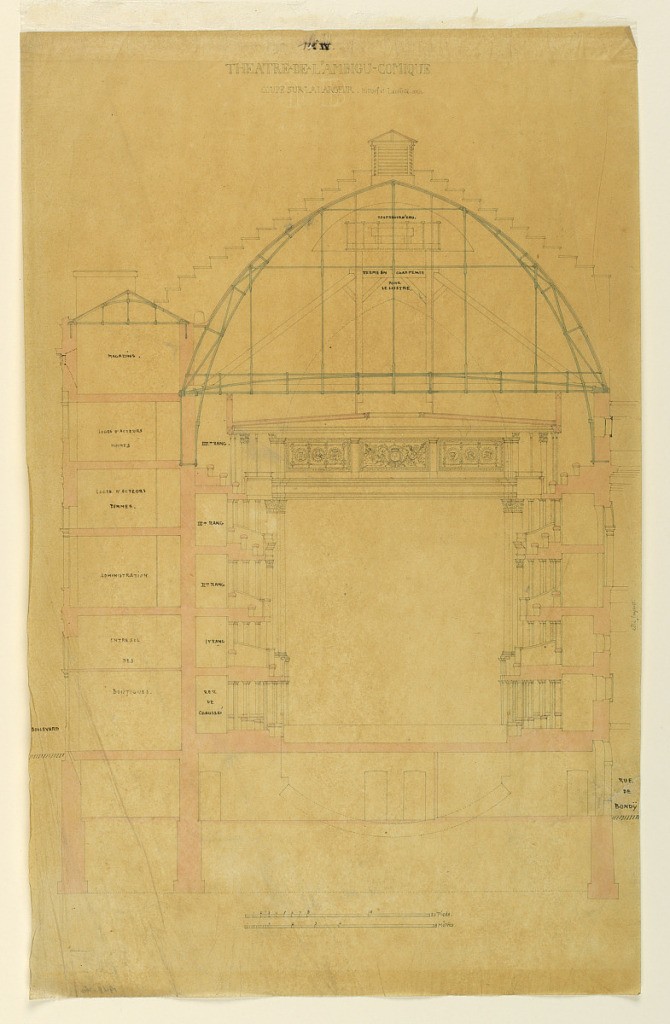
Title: Cross-section of the Théâtre de l'Ambigu Comique in Paris
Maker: Jacques Ignace Hittorff, German, 1792–1867
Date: ca. 1825–40
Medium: Pencil, pen and black ink, pink and green watercolors on tan tracing paper
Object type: Drawing
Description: Cross-section of a theater with domed roof. Inscribed at top. Scale at bottom. The theater was part of the amusement park Cirque des Champs Elysées.